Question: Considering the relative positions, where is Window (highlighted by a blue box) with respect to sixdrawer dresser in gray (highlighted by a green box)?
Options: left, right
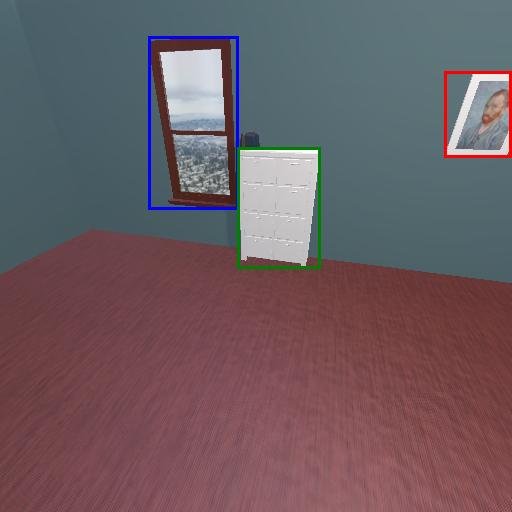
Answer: left